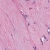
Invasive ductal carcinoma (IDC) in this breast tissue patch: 1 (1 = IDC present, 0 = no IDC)